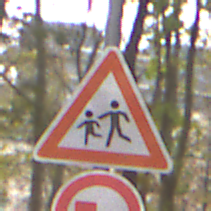
Verkehrszeichen: KinderRechts
Zusatzzeichen unten: UeberholverbotKraftfahrzeuge
Umgebung: Outdoor, Nature
Tageszeit: Midday
Wetter: Overcast
Licht: Natural
Jahreszeit: NotSpecified
Kontrast: LowContrast